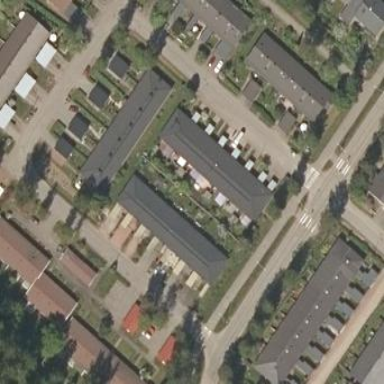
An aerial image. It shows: Hipped-roof terrace building.